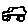
Label: car